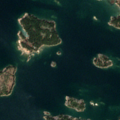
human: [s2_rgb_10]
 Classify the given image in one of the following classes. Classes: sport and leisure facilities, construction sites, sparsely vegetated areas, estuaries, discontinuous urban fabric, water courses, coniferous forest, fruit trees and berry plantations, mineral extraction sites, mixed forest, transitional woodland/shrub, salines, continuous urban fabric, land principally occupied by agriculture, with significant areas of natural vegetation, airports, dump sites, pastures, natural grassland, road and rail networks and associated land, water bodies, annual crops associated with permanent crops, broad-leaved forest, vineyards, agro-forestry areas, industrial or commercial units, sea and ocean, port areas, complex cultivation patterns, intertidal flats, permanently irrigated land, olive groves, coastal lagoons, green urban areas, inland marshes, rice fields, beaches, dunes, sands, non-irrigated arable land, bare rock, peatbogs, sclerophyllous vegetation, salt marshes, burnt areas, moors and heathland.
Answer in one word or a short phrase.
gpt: mixed forest, sea and ocean